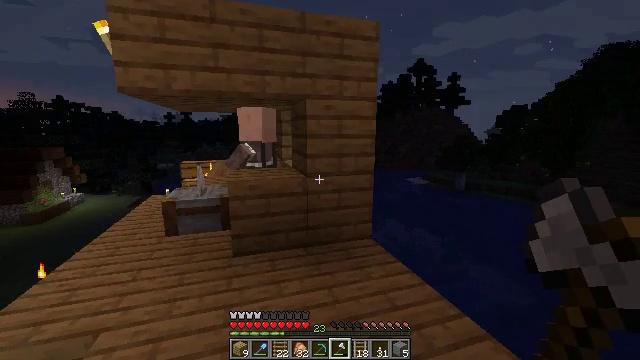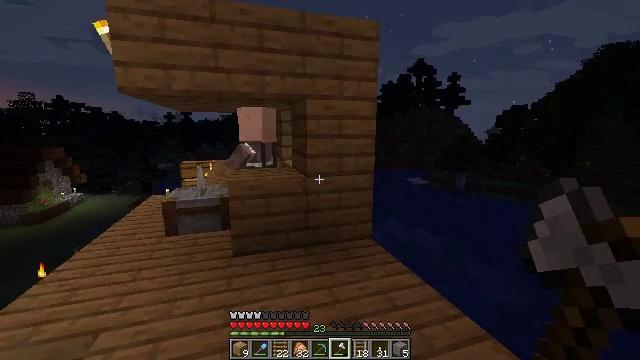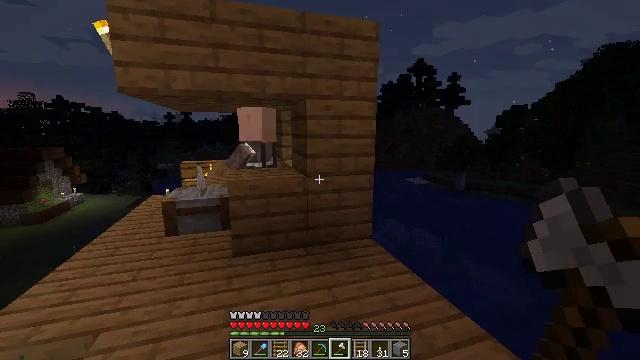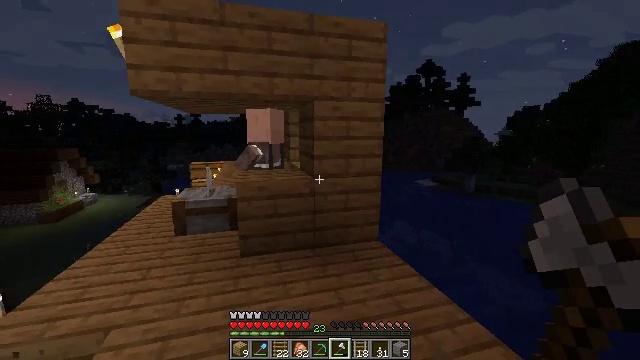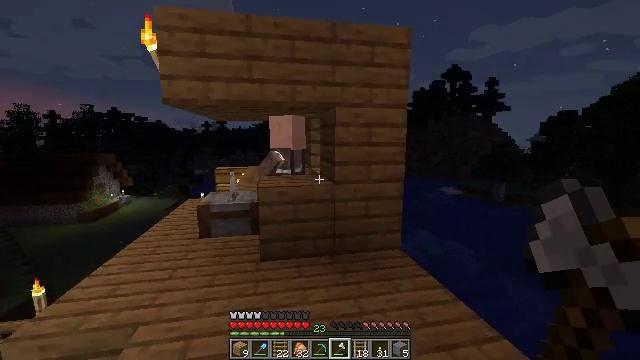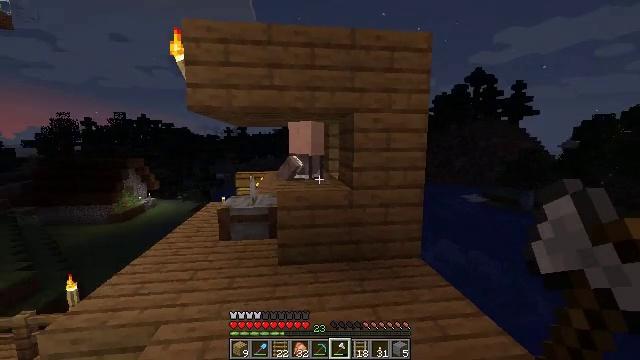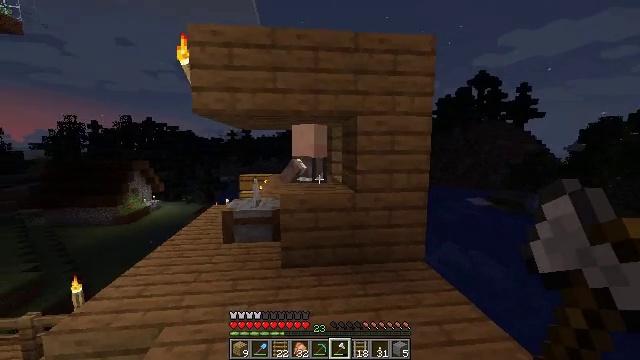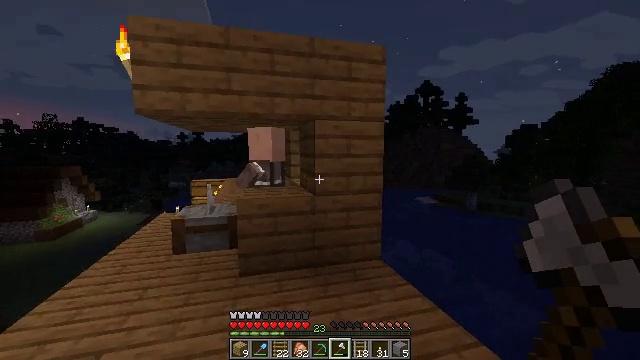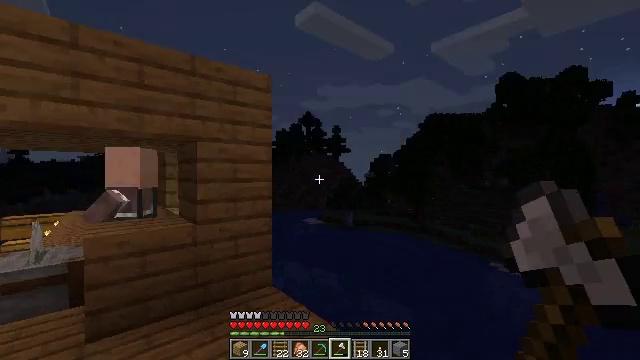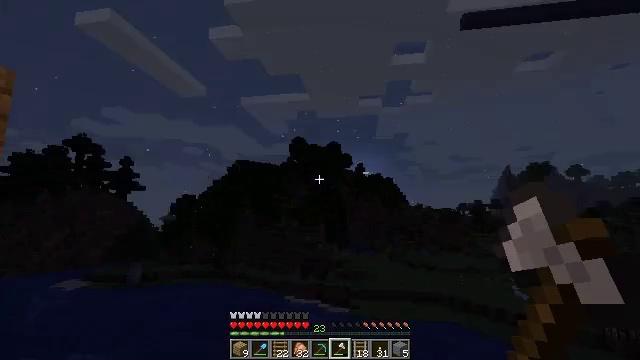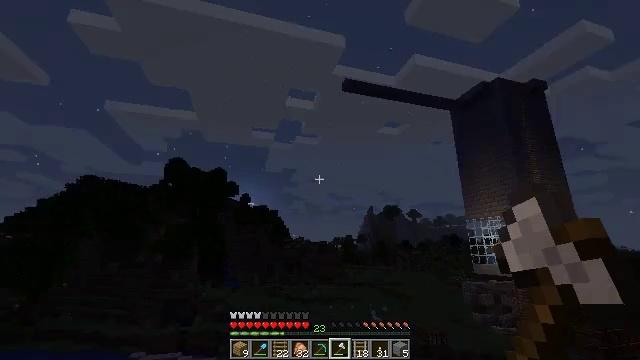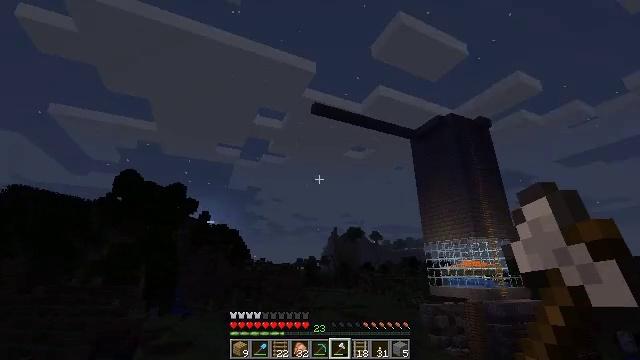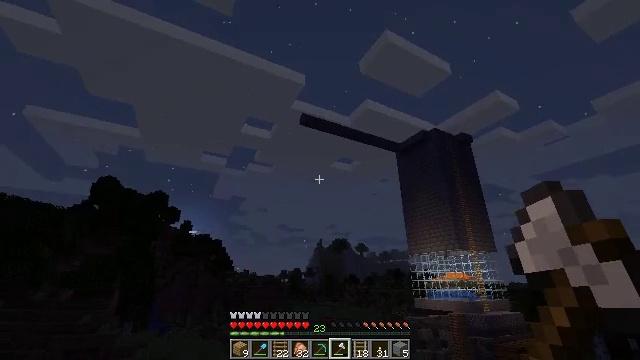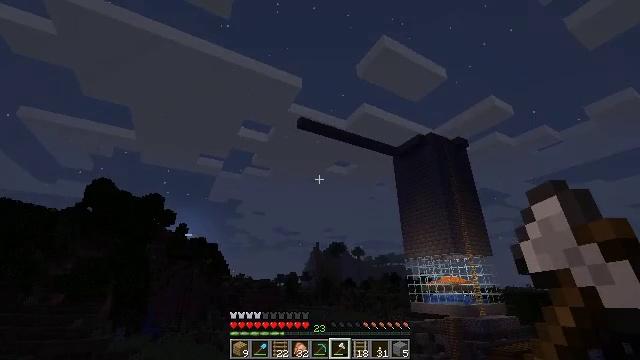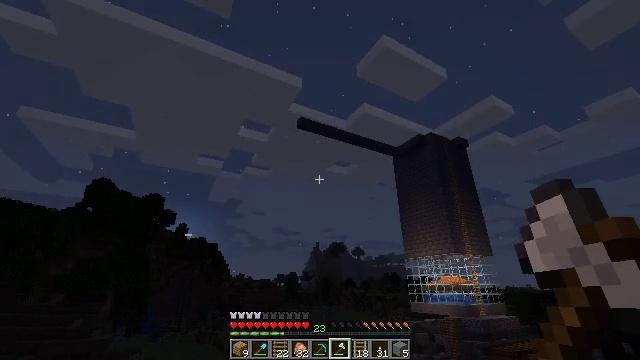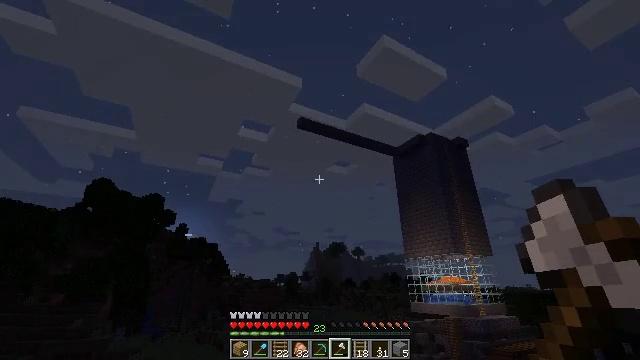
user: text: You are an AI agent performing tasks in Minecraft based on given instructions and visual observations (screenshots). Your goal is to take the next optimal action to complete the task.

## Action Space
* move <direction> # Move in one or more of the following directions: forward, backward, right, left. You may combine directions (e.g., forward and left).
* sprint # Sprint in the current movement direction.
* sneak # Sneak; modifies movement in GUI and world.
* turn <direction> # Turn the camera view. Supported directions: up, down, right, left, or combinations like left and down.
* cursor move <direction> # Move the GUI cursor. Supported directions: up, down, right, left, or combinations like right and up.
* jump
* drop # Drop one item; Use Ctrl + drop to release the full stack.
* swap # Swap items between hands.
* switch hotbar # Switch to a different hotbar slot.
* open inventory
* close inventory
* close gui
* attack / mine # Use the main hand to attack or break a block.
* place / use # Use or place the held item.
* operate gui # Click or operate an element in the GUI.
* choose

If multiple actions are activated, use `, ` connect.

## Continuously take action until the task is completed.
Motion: motion action
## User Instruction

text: Craft chiseled stone bricks by combining stone bricks.
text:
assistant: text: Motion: no_op
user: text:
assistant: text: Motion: no_op
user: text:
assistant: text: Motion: turn left
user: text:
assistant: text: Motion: turn left and up
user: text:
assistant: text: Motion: turn left and up
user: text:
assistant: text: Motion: no_op
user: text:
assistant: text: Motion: turn right
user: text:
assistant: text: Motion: turn right and up
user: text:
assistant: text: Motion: turn right and up
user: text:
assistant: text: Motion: turn right and up
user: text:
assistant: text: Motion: turn right and up
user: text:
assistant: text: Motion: turn right and up
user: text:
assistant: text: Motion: no_op
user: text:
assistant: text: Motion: no_op
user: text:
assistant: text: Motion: no_op
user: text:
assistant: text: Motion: no_op
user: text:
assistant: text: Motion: no_op
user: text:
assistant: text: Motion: no_op
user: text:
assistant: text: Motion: no_op
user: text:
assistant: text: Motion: no_op
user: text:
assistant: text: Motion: turn left and down
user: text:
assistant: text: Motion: turn left and down
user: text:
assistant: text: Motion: turn left and down
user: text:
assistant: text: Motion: turn left and down
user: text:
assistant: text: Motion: turn left and down
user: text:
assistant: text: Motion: turn left
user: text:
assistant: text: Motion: turn left
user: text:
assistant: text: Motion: move forward
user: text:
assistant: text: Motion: move forward
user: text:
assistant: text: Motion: move forward